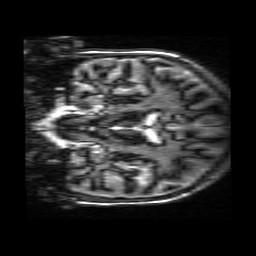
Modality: MP2RAGE
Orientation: coronal
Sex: male
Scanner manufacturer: siemens
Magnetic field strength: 3 T
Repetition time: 5 s
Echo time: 0.00355 s